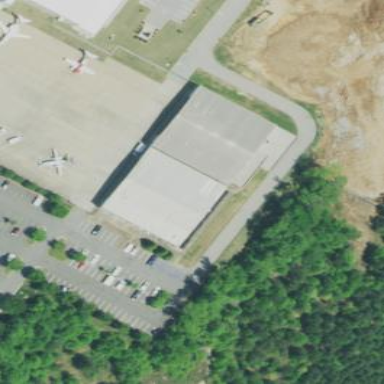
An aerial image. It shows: Building that is hangar at the airport.